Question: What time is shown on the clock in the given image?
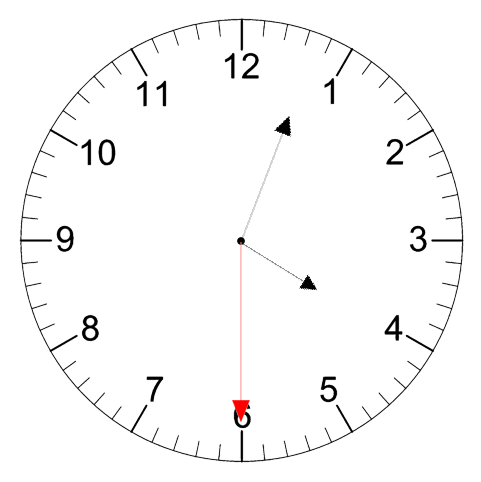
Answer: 04:03:30